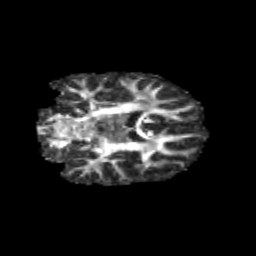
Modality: FA
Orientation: coronal
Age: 11
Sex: female
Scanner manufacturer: siemens
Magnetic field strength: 3 T
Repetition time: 3.8 s
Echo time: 0.07 s